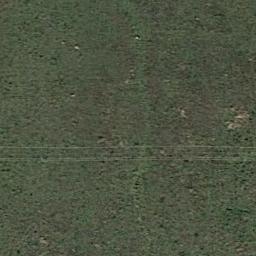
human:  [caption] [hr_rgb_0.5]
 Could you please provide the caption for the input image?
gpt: A large lush green meadow covered with green grass .

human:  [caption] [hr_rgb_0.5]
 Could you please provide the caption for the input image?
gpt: The entire image is dominated by grass .

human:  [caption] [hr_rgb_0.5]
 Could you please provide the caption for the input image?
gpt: This meadow has sparse grasses and a trail is also on the meadow .

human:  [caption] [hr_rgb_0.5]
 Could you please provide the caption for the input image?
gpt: The meadow is dense but uneven .

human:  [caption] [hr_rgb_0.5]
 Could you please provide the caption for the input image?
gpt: A dense meadow with many green grass .